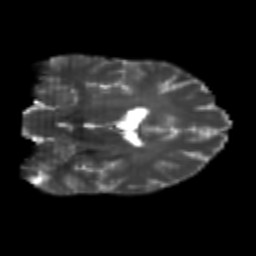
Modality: T2w
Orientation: coronal
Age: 26
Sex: male
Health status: healthy
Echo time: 0.074 s